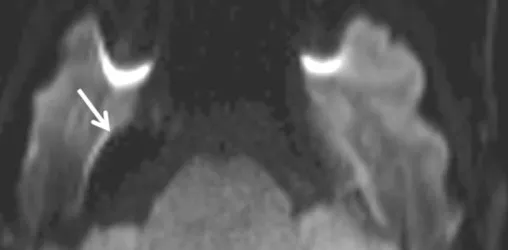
Lesion (white solid arrows) of the right petrous apex as viewed on different axial MRI sequences. (C) The lesion is hypointense on diffusion trace image.
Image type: radiology (mri)